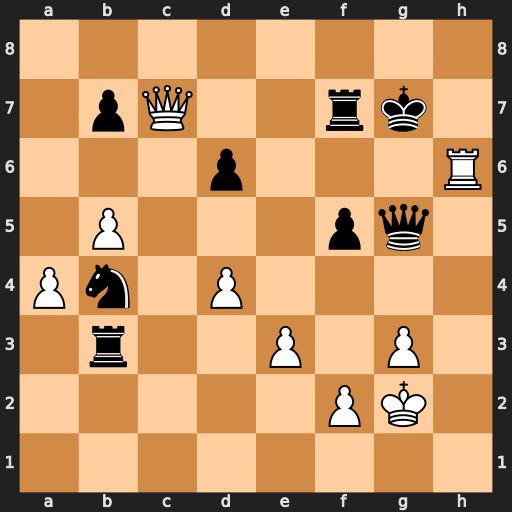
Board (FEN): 8/1pQ2rk1/3p3R/1P3pq1/Pn1P4/1r2P1P1/5PK1/8
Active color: w
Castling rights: -
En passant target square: -
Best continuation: Rh7+ Kxh7 Qxf7+ Qg7 Qxb3